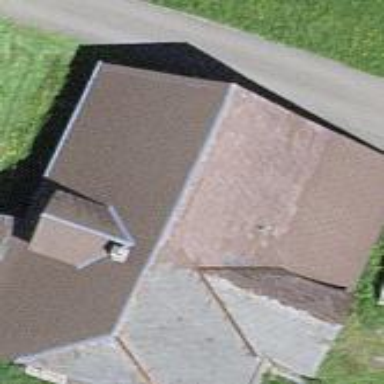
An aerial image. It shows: Farm building.